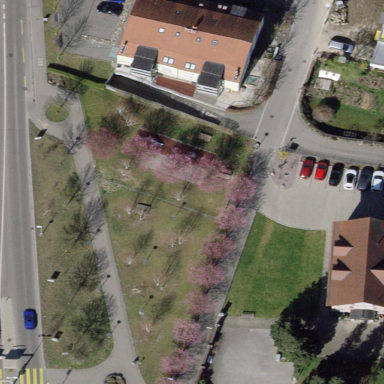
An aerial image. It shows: Park.